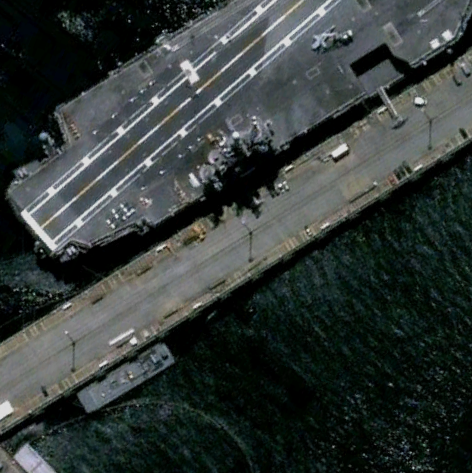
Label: aircraft_carrier